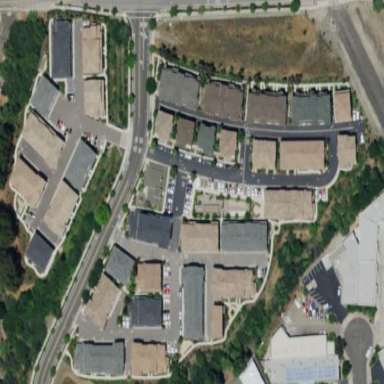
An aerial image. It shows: Residential area composed of single-family homes.